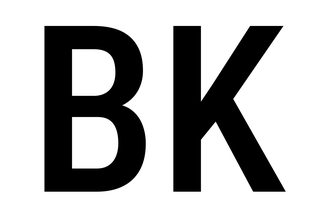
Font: Roboto_Condensed_Medium